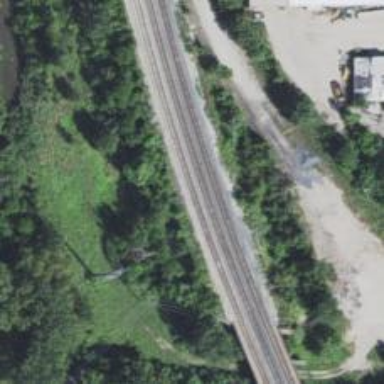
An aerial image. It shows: Railway siding for service.